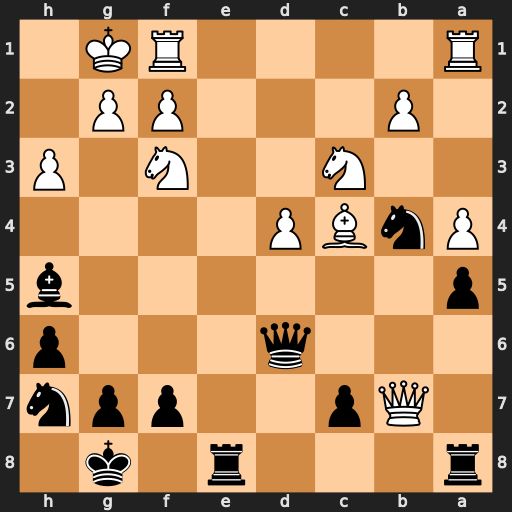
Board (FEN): r3r1k1/1Qp2ppn/3q3p/p6b/PnBP4/2N2N1P/1P3PP1/R4RK1
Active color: b
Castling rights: -
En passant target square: -
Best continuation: Rab8 Rae1 Rxb7 Rxe8+ Nf8